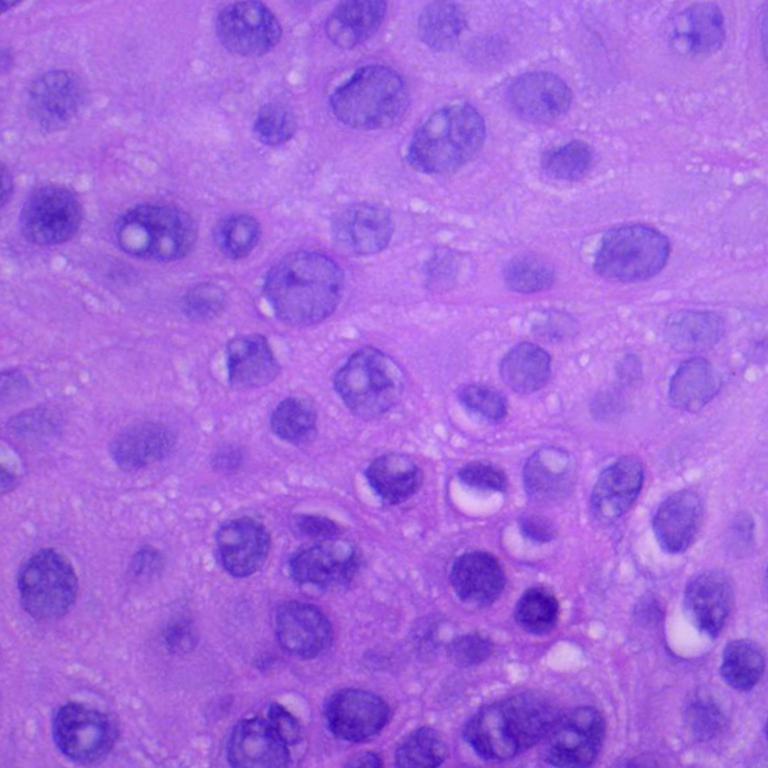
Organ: lung
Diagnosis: squamous carcinomas